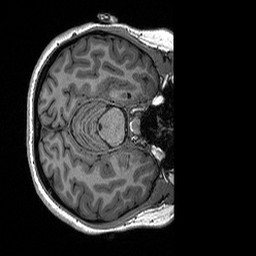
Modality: T1w
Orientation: axial
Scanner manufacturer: siemens
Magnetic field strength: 3 T
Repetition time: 2.3 s
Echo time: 0.00298 s